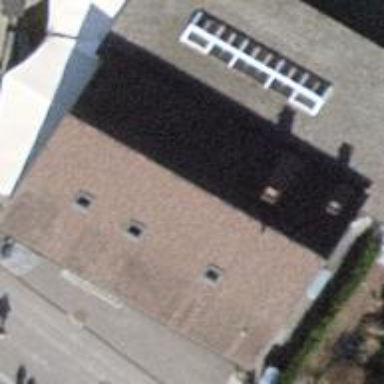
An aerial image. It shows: Restaurant.